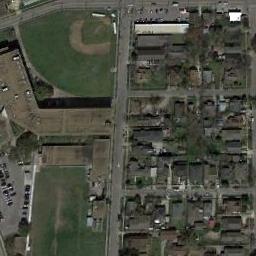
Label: baseball_diamond